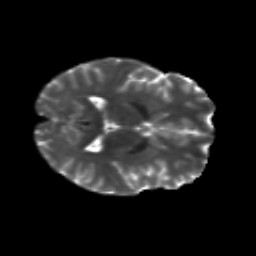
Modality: T2w
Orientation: axial
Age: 28
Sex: male
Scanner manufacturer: siemens
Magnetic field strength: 3 T
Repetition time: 8.8 s
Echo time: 0.085 s